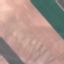
Land use / land cover class: AnnualCrop